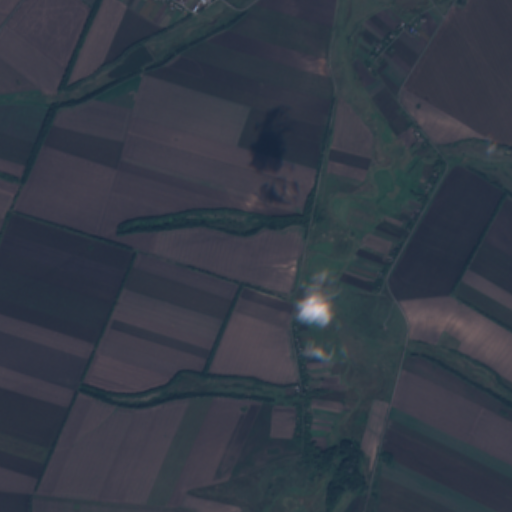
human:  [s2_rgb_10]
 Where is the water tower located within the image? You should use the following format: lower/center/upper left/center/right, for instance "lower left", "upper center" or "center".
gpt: The water tower is located in the lower center of the image.
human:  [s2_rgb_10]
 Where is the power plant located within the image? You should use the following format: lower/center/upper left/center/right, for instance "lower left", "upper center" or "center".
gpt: There is no power plant in the image.